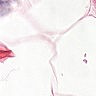
Metastatic tissue present: no